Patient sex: M
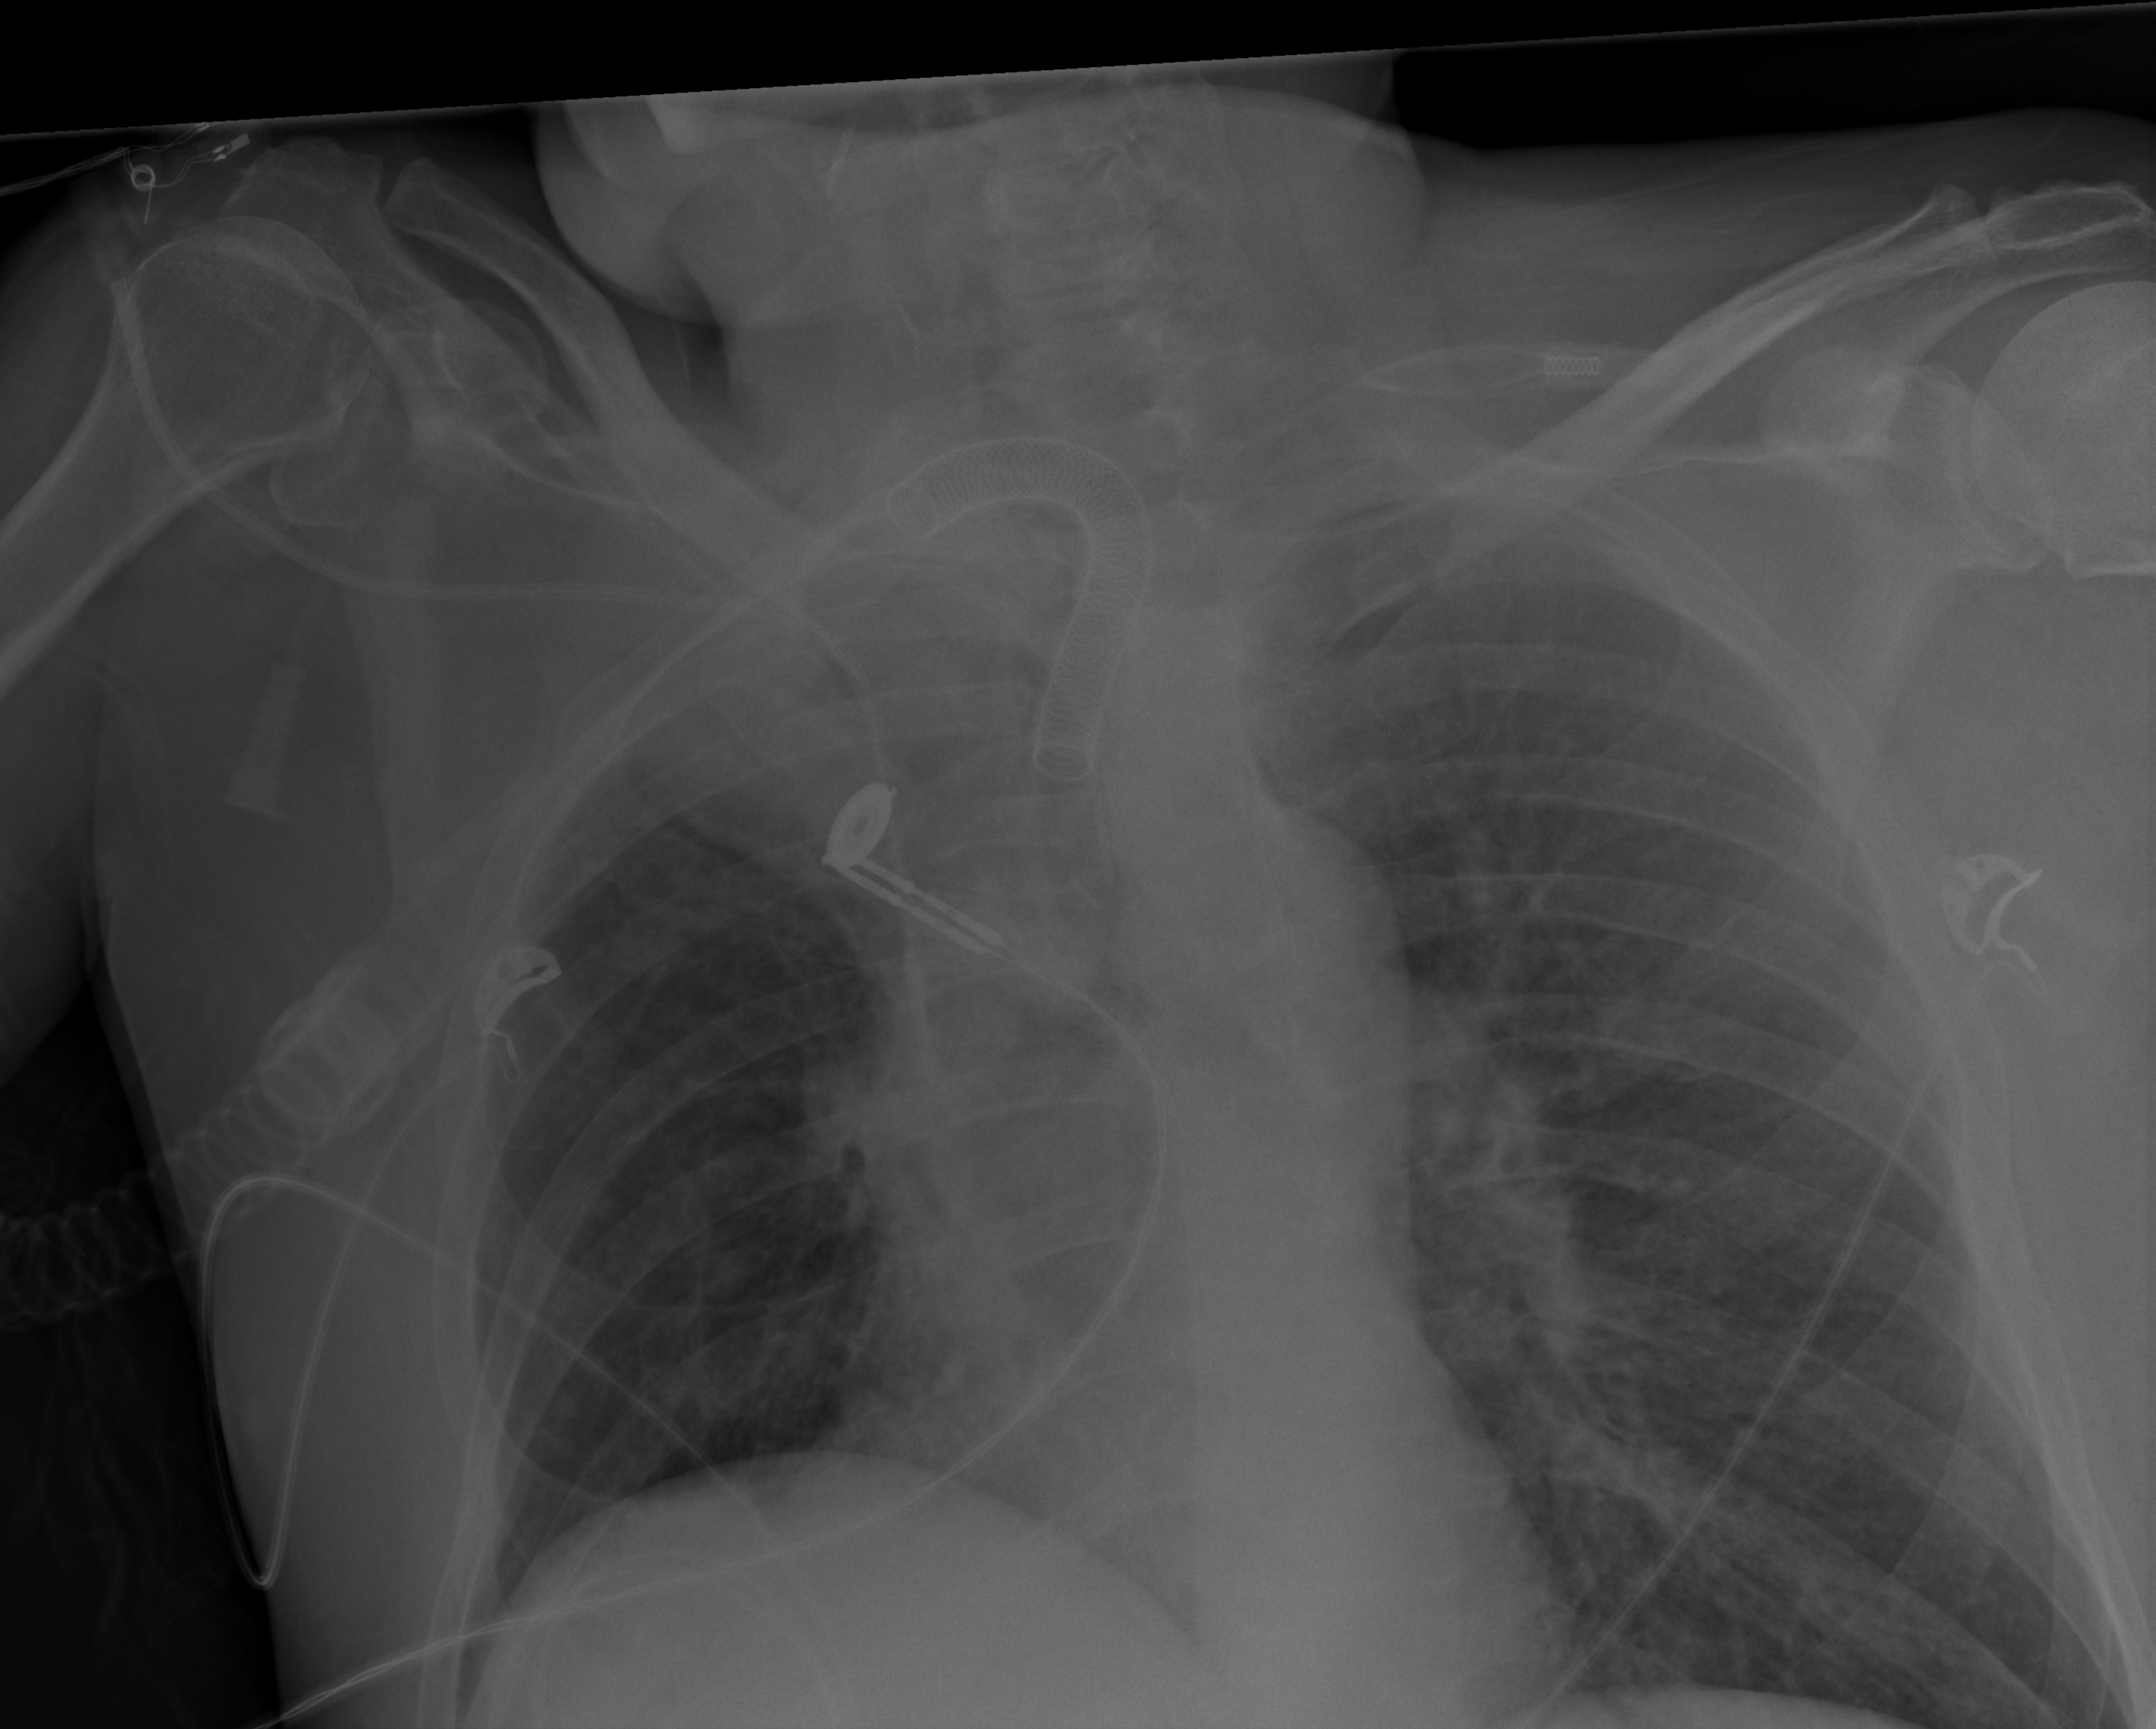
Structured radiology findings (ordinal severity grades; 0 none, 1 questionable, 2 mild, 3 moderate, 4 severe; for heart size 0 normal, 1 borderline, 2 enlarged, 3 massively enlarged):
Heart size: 1
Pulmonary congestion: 2
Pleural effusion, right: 2
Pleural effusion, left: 0
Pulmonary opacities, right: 2
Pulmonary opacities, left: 2
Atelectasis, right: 2
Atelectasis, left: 2